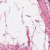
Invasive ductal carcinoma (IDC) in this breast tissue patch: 0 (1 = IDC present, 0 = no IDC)